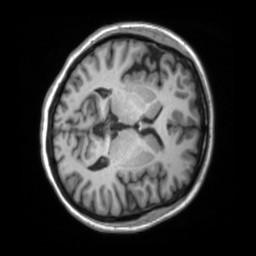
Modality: T1w
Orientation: axial
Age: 28
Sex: male
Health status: ill
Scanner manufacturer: siemens
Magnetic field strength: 3 T
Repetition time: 2.2 s
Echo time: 0.00157 s